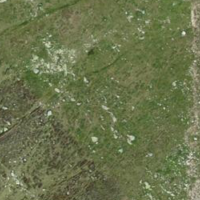
EUNIS habitat code: 26
Species observed at this site:
Vaccinium myrtillus